七年级 · 计数
如图的折线统计图分别表示我国 $A$ 市与 $B$ 市在2015年4月份的日平均气温的情况, 记该月 $A$ 市和 $B$ 市日平均气温是 $20^{\circ} \mathrm{C}$ 的天数分别为 $m$ 天和 $n$ 天，则 $n^{m}=$ $\qquad$ .

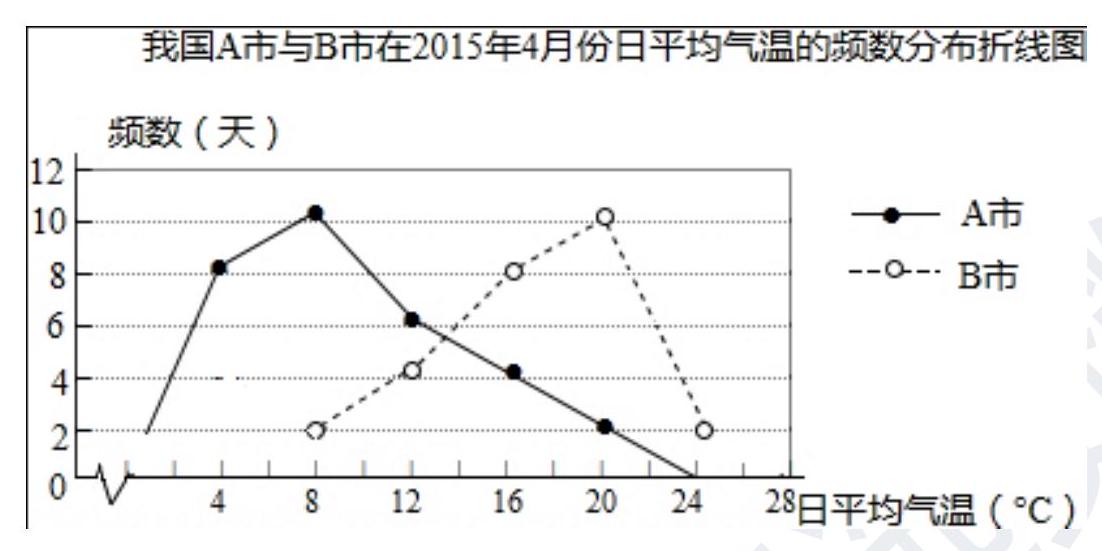
答案: 【答案】 100

【解析】解: 由纵坐标看出 $A$ 市日平均气温是 $20^{\circ} \mathrm{C}$ 的天数为 2 天, $B$ 市日平均气温是 $20^{\circ} \mathrm{C}$的天数为 10 天, 即 $m=2, n=10 . n^{m}=100$, 故答案为: 100 .根据观察纵坐标, 可得 $m 、 n$ 的值, 根据乘方运算, 可得答案.本题考查了折线统计图, 观察统计图获得 $m 、 n$ 的值是解题关键.